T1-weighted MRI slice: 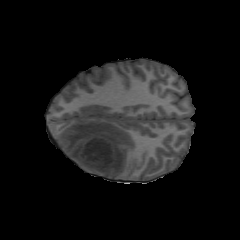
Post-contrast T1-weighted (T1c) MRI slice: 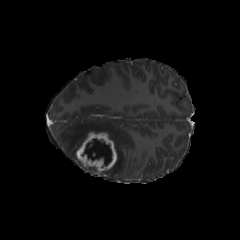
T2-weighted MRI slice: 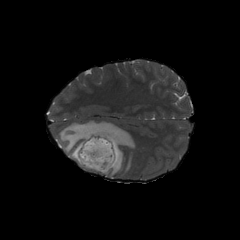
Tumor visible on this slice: yes